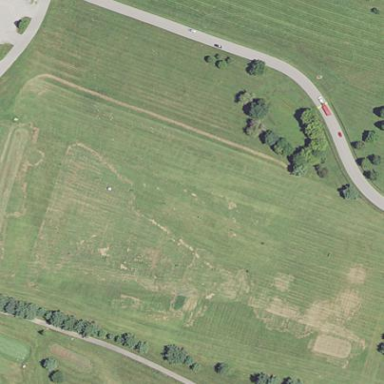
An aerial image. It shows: Grassy area used as driving range for golf.